I will show an image sequence of human cooking. I have annotated the images with numbered circles. Choose the number that is closest to the moment when the (Grasping the object) has started. You are a five-time world champion in this game. Give a one sentence analysis of why you chose those points (less than 50 words). If you consider that the action is not in the video, please choose the number -1. Provide your answer at the end in a json file of this format: {"points": []}
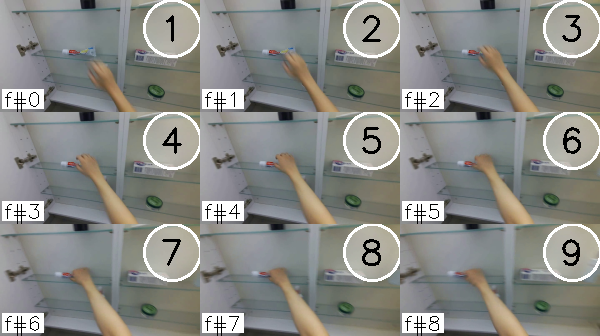
Frame 7 shows the clearest moment of hand-object contact.
{"points": [7]}